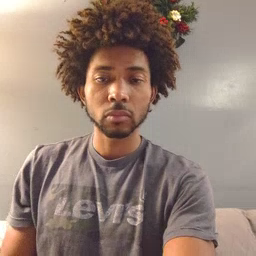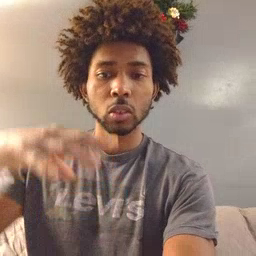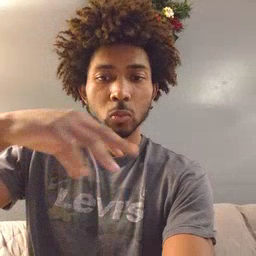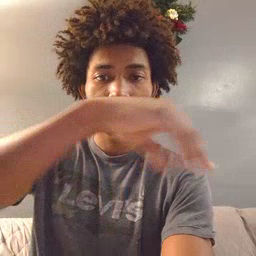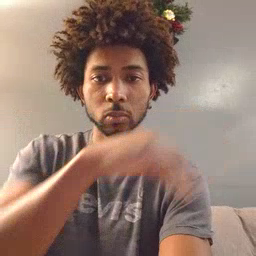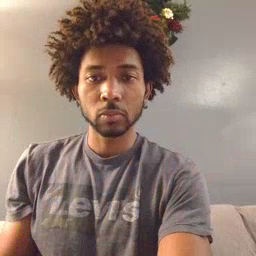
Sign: vacuum